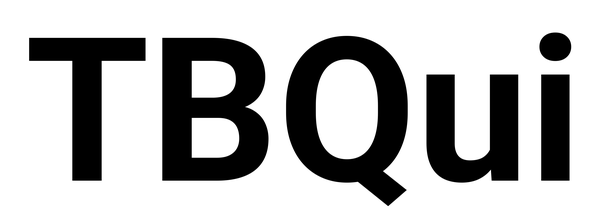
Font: Roboto_Bold